Question: I am a newbie in android and i am making a simple app in which i select an image from the gallery, a rectangle is drawn on the image which the user can drag at any position on the image and re-size the rectangle dynamically.
My code up-till now can load an image from the gallery and draw a rectangle on the image. But i don't know how to go about making the rectangle dragable dynamically.
'''
public class MainActivity extends Activity {
private static int RESULT_LOAD_IMAGE = 1;
@Override
public void onCreate(Bundle savedInstanceState) {
super.onCreate(savedInstanceState);
setContentView(R.layout.activity_main);
Button buttonLoadImage = (Button) findViewById(R.id.buttonLoadPicture);
buttonLoadImage.setOnClickListener(new View.OnClickListener() {
public void onClick(View arg0) {
Intent i = new Intent(
Intent.ACTION_PICK,
android.provider.MediaStore.Images.Media.EXTERNAL_CONTENT_URI);
startActivityForResult(i, RESULT_LOAD_IMAGE);
}
});
}
@Override
protected void onActivityResult(int requestCode, int resultCode, Intent data) {
super.onActivityResult(requestCode, resultCode, data);
if (requestCode == RESULT_LOAD_IMAGE && resultCode == RESULT_OK && null != data) {
Uri selectedImage = data.getData();
String[] filePathColumn = { MediaStore.Images.Media.DATA };
Cursor cursor = getContentResolver().query(selectedImage,
filePathColumn, null, null, null);
cursor.moveToFirst();
int columnIndex = cursor.getColumnIndex(filePathColumn[0]);
String picturePath = cursor.getString(columnIndex);
cursor.close();
ImageView imageView = (ImageView) findViewById(R.id.imgView);
Bitmap bMap = BitmapFactory.decodeFile(picturePath);
bMap = bMap.copy(Bitmap.Config.ARGB_8888 , true);
float width = imageView.getWidth();
float height = imageView.getHeight();
Canvas canvas = new Canvas(bMap);
Paint paint = new Paint();
paint.setAntiAlias(true);
paint.setStyle(Paint.Style.STROKE);
paint.setStrokeWidth(4);
paint.setColor(Color.RED);
canvas.drawRect(width/2+60, height/2-20, width/2-60, height/2+20, paint);
imageView.setImageBitmap(bMap);
}
}
'''
}

The output i want is something like in the above picture. The red rectangle can be resized and dragged by the user and then save the image.
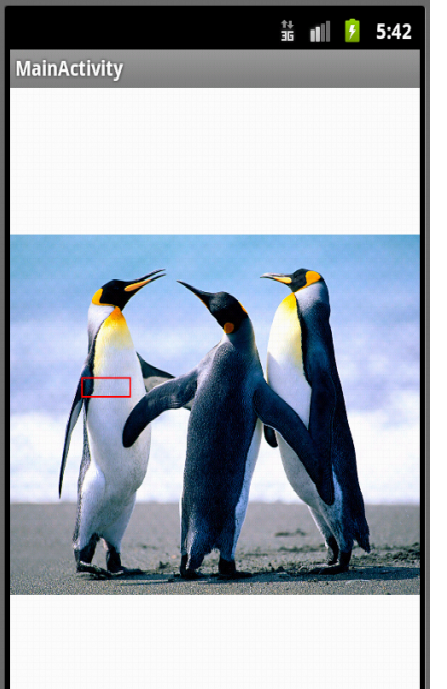
Answer: You'll need to create a custom view that represents the rectangle you drew. In the 'onDraw(...)' you can set the 'Paint' of the rectangle and it's initial size. Now the concept is, that when it is touched on it's corners and dragged, the x and y coordinates of the rectangle will change when the user lifts their finger(s) from the screen. I will refer you to <URL> is a similar question post on here that may give you some ideas.